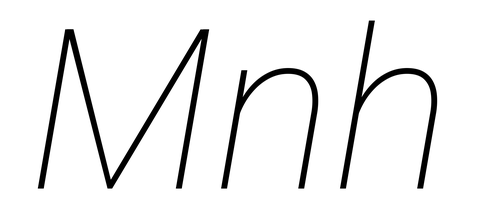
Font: Roboto-Italic_Thin_Italic